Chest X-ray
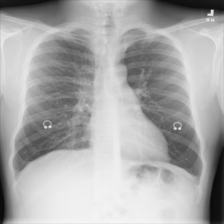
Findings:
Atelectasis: negative
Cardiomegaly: negative
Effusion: negative
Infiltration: negative
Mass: negative
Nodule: negative
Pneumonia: negative
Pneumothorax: negative
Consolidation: negative
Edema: negative
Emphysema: negative
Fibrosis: negative
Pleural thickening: negative
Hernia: negative